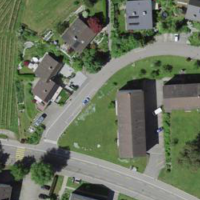
EUNIS habitat code: 55
Species observed at this site:
Filipendula ulmaria